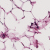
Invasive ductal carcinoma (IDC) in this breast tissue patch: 0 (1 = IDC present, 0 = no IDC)